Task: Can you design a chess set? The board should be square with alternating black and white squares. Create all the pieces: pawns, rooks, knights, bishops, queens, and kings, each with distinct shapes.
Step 1226:
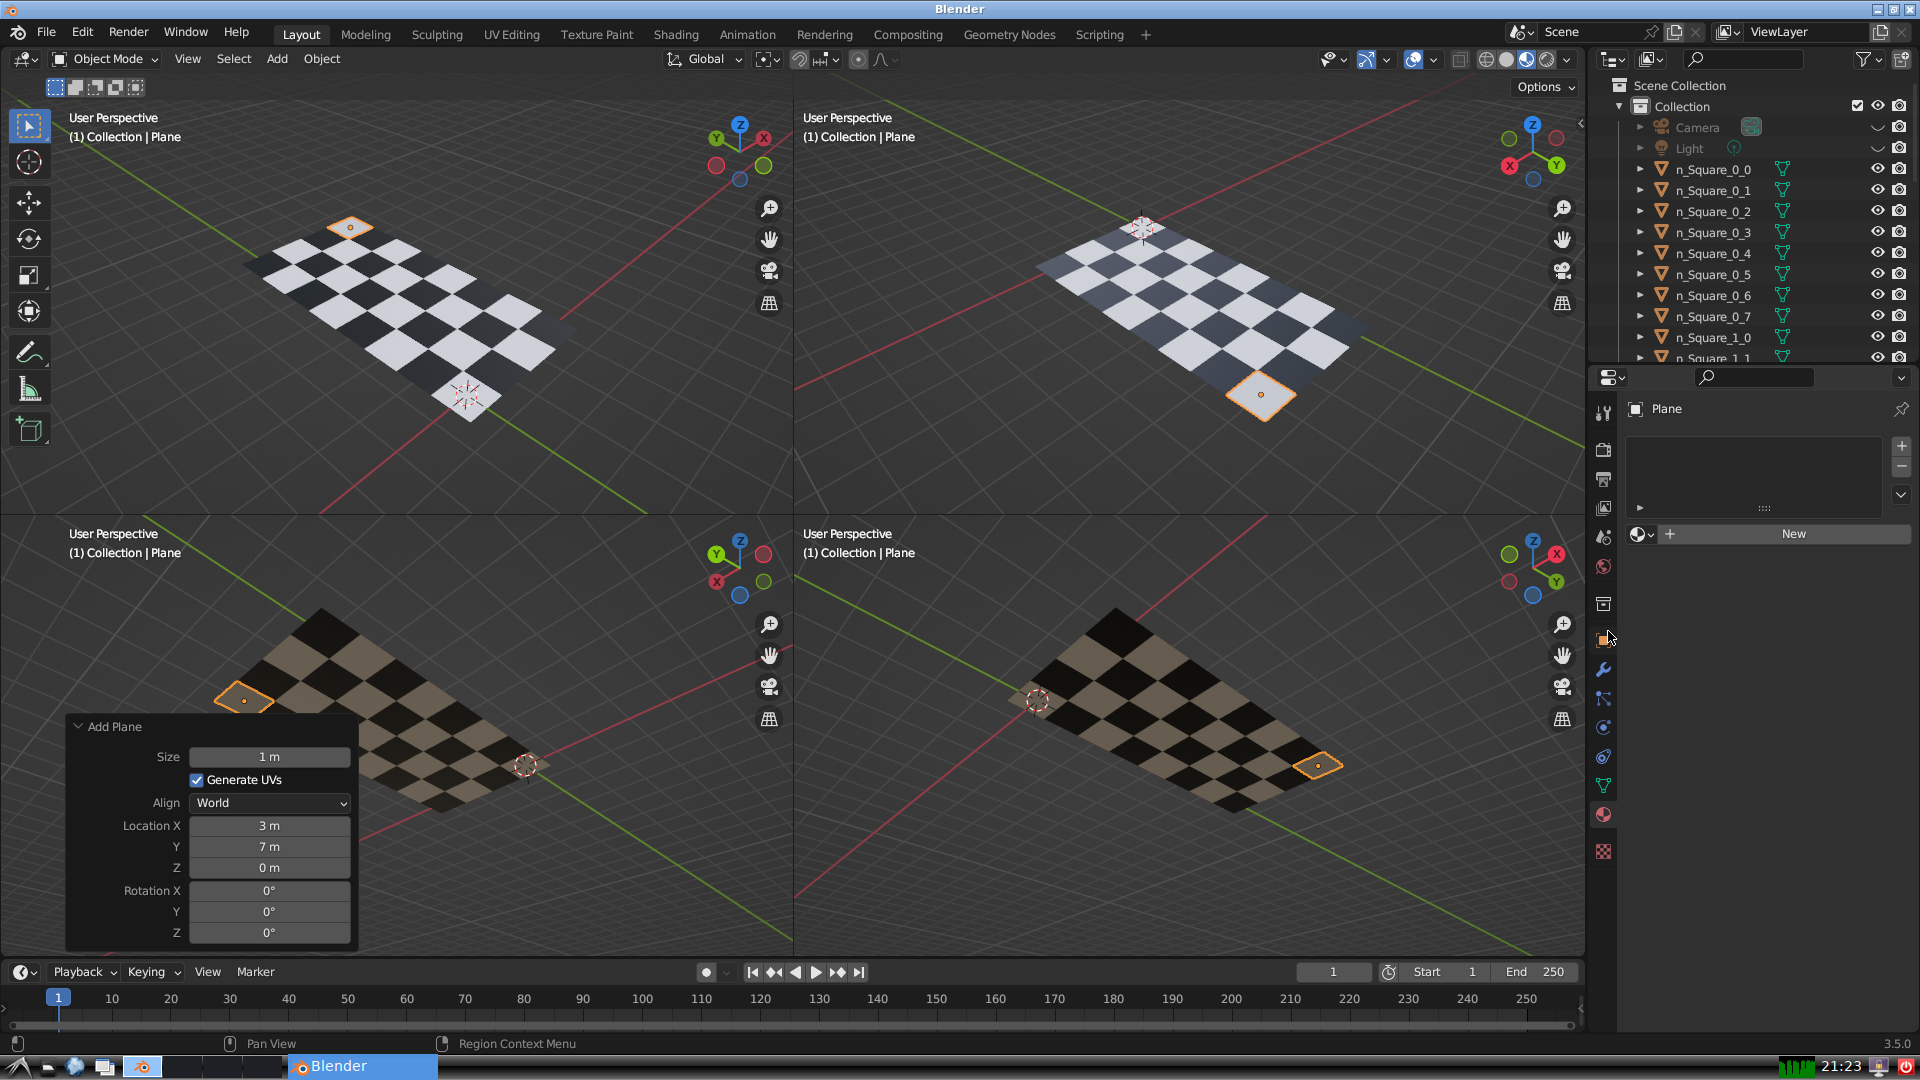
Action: click: no